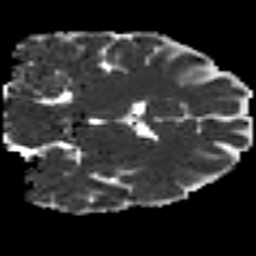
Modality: MD
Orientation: coronal
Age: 39
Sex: male
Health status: healthy
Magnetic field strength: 3 T
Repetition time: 8.4 s
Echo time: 0.0926 s